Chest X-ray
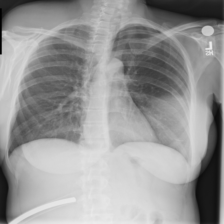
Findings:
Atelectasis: negative
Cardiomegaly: negative
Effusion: negative
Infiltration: negative
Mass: negative
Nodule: negative
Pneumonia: negative
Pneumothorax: negative
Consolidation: negative
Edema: negative
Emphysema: negative
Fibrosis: negative
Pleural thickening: negative
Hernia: negative